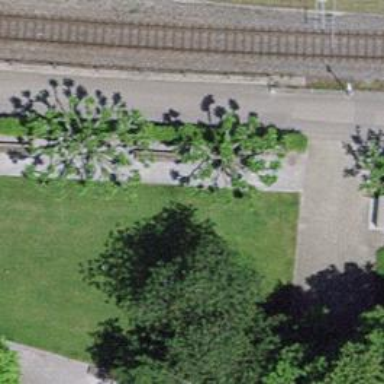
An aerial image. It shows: Brown bench in the vicinity.